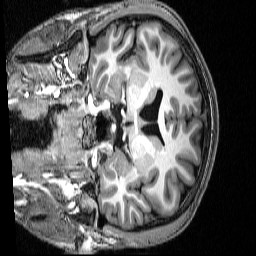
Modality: T1w
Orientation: coronal
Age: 22
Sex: male
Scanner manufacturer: siemens
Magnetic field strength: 3 T
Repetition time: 2.53 s
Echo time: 0.00339 s